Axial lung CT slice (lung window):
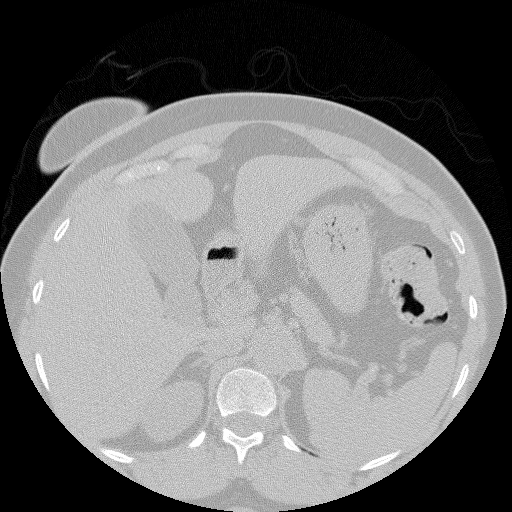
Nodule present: no